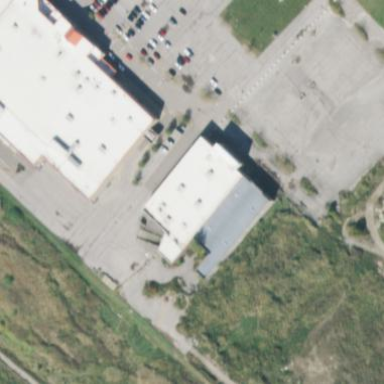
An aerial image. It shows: Building.